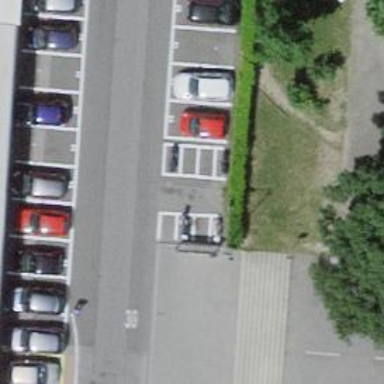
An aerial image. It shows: Charging station.